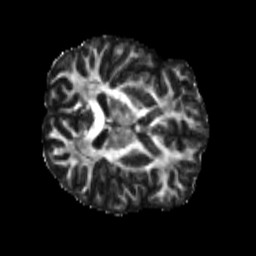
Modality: FA
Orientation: axial
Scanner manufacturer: siemens
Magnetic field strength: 3 T
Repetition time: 4 s
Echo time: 0.0594 s